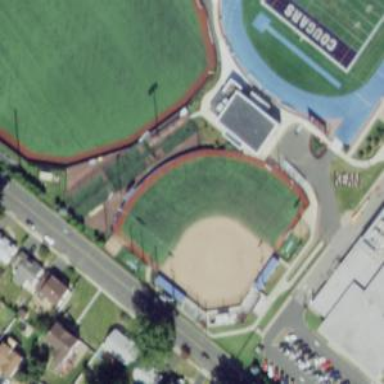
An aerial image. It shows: Softball pitch for leisure land activities.